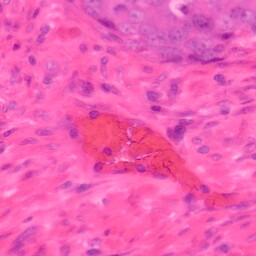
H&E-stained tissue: Colon